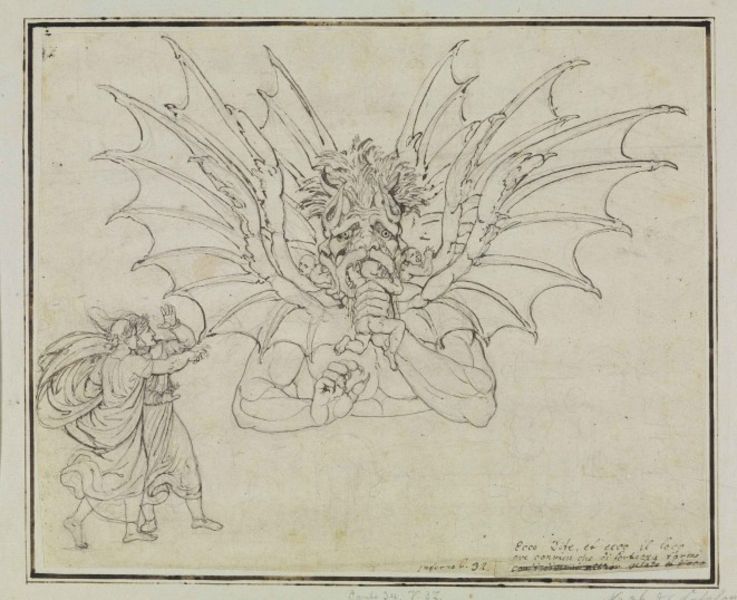
Titel: Lucifer (Dante Inferno, Canto 34, V 37)
Künstler: Joseph Anton Koch
Standort: Karlsruhe
Institution: Staatliche Kunsthalle Karlsruhe
Schlagwörter: feder, flügel, gott, hand, kopf, mann, nackt, umhang, weiß, frauen, menschen, frau, grau, männer, schwarz, skizze, zeichnung, tuch, leute, arme, augen, böse, gesicht, mensch, rahmen, stehen, hände, signatur, wind, gewand, haare, mantel, eltern, gewänder, kind, frontal, ohren, renaissance, kinder, engel, schrift, papier, rahmung, italien, man, zuschauer, säcke, graphik, linien, baby, schriftzug, angst, beobachter, sturm, essen, jugendstil, muskeln, inschrift, datum, zeigen, jahreszahl, umriss, gestalt, tusche, antike, barfuß, schwarz-weiß, radierung, stich, gross, text, beschriftung, bleistift, speisen, beutel, dämon, entwurf, esen, grimasse, apokalypse, teufel, thor, fressen, fabel, zentaur, dante, fabelwesen, schlangen, opferung, hörner, tunika, ungeheuer, drachen, umrisslinien, stecken, drache, grotesk, säugling, abwehr, fratze, inferno, monster, handzeichnung, bestie, drachenkopf, sünder, kronos, tyrann, verschlingen, menschenfresser, fledermausflügel, höllenkreatur, men, chronos, demon, ecco, flaxman, hands, teuel, lügel, drawing, wings, nose, frist, frisst, head, eat, 98, 1792, kinderfresser, höllenfigur, dänonisch, verschlingt, muscles, humans, cannibal, man-eater, drisst, aufessen, drachenkkopf, menschenffresser, ofperung, frisst menschen